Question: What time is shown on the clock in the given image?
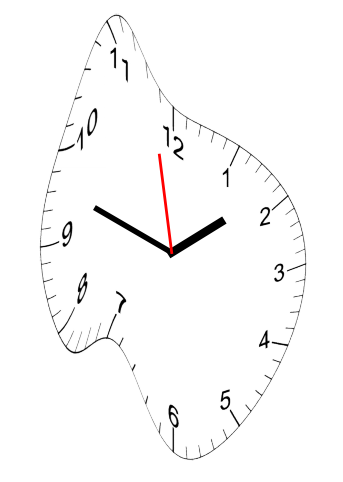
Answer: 01:47:58